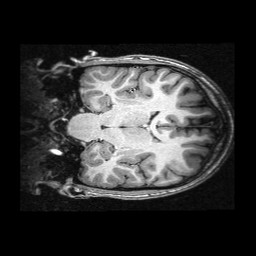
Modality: T1w
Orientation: coronal
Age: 14
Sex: male
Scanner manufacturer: siemens
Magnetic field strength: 3 T
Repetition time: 2.3 s
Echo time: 0.00336 s